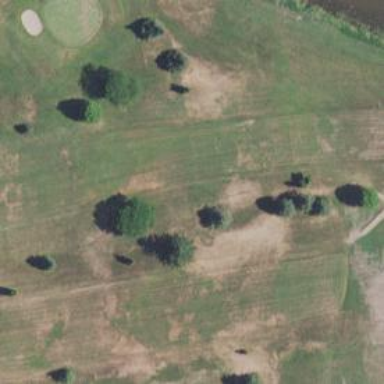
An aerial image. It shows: Grassy area designated as golf fairway.